Question: I have an 'UIScrollview' and which contains 'UIView' as a subview like,

here i can able to drag the 'UIView' inside the 'ScrollView', when the uiview goes to at or the uiview disappears inside scrollview, after that i has to scroll the scrollview then i can able to see the uiview, here i need to 'SCROLLVIEW' when uiview comes at the rightside or left side, for that i used this code but not working.
'''
[myscrollview scrollRectToVisible:myview.frame animated:YES];
'''
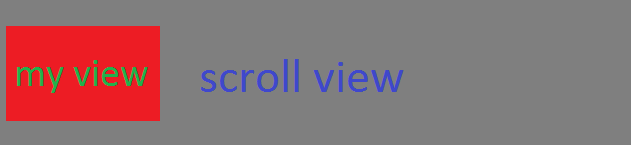
Answer: Here I have used on UIButton (as it is already used in one of my application I dont need to write whole code again)
'''
[cropRectangleButton addTarget:self action:@selector(imageMoved:withEvent:) forControlEvents:UIControlEventTouchDragInside];
'''
The 'cropRectangleButton' is one UIButton and the 'imageMoved:withEvent:' method is as below
'''
- (IBAction) imageMoved:(id)sender withEvent:(UIEvent *)event
{
CGPoint point = [[[event allTouches] anyObject] locationInView:self.view];
CGPoint prev = lastTouchDownPoint;
lastTouchDownPoint = point;
CGFloat diffX = point.x - prev.x;
CGFloat diffY = point.y - prev.y;
UIControl *button = sender;
CGRect newFrame = button.frame;
newFrame.origin.x += diffX;
newFrame.origin.y += diffY;
scrollView.contentSize = CGSizeMake(2*scrollView.frame.size.width, scrollView.frame.size.height);
[scrollView scrollRectToVisible:newFrame animated:YES];
button.frame = newFrame;
}
'''
Here I change my contentSize of scrollView as it is very narrow to test that the scrollView is scrolling or not you don't need that line of code.
And when I drag the button left the scrollView is also automatically scrolled to the button frame to show the whole button try to implement this using UIView and if not possible just put one transparant UIButton on your view fully covered the view and you it to do the drag :)